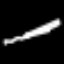
Label: pencil